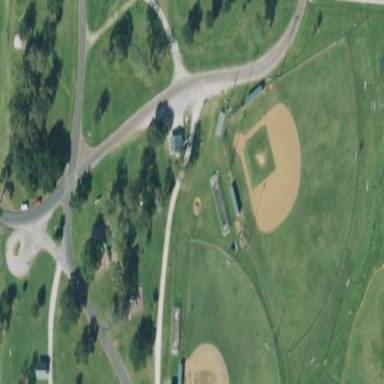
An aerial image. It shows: Baseball pitch for leisure and sports activities.